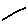
Label: line